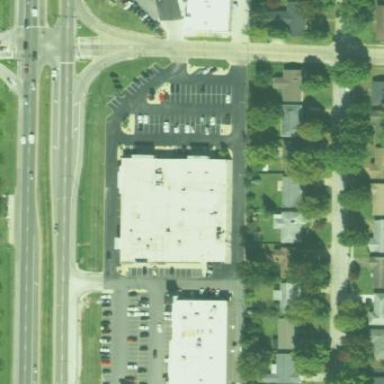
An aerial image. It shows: Retail building.